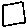
Label: square